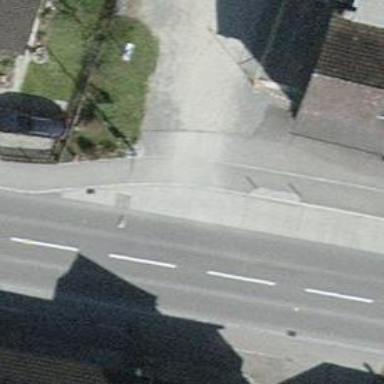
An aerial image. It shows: Bus stop with platform for public transport.